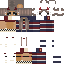
A female human skin with medium skin, wearing brown long hair dressed in a blue hoodie and black pants, featuring a closed mouth.